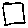
Label: square